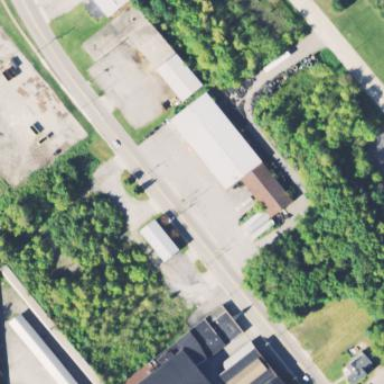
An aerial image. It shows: Building that houses car repair shop.